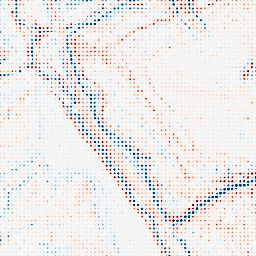
Category: edge_preserving
Decomposition family: bilateral
Decomposition parameters: d: 15
sigma_color: 25
sigma_space: 100
Upsampling method: sinc_blackman
Upsampling parameters: scale: 8
kernel_size: 4
Upsampling scale: 8